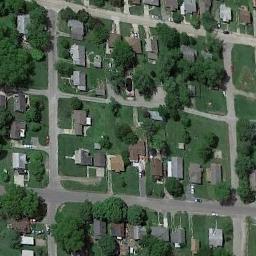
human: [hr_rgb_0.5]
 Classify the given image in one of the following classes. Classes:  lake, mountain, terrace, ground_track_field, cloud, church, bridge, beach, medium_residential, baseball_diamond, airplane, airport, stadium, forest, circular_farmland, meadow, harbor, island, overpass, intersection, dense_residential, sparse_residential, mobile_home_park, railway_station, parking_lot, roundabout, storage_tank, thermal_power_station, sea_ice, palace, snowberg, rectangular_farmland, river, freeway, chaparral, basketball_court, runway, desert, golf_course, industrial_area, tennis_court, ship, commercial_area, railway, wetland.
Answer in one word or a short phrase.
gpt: medium_residential